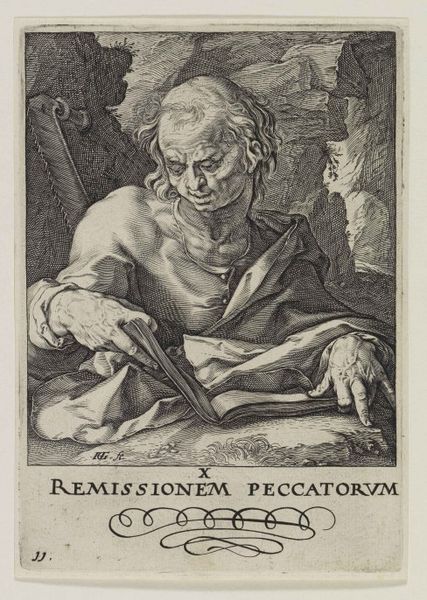
Titel: Christus, die 12 Apostel mit Paulus
Künstler: Hendrick Goltzius
Standort: Karlsruhe
Institution: Staatliche Kunsthalle Karlsruhe
Schlagwörter: berg, feder, felsen, hand, kopf, mann, nackt, umhang, weiß, sitzen, finger, grau, haar, schwarz, zeichnung, gras, tuch, ornament, alt, hemd, bibel, falten, gesicht, rahmen, stein, bild, bildnis, hals, hände, niederlande, portrait, porträt, signatur, gewand, haare, mantel, blatt, knopf, locken, engel, schrift, papier, alter mann, fischer, berge, fels, gebirge, grafik, kahl, schriftzug, gicht, papst, inschrift, glatze, lesen, melancholie, nachdenklich, knöpfe, oberkörper, tusche, alter, greis, knochig, buch, linie, druck, schnitt, druckgrafik, schraffur, radierung, stich, titel, seite, illustration, text, rom, buchseite, säge, adern, abgewendet, heiliger, leser, gelehrter, lesend, studium, kupferstich, sünde, tunika, petrus, ziege, lese, and, tonsur, latein, lateinisch, schuld, apostel, mission, häde, sünden, sünder, sticj, glate, melankolie, handhände, x, hg, goltzius, jj, remissionem peccatorum, remissionem, peccatorum, alter amnn, hendrick, paeccatorum, umann, remissionem peccaturum, kleisung